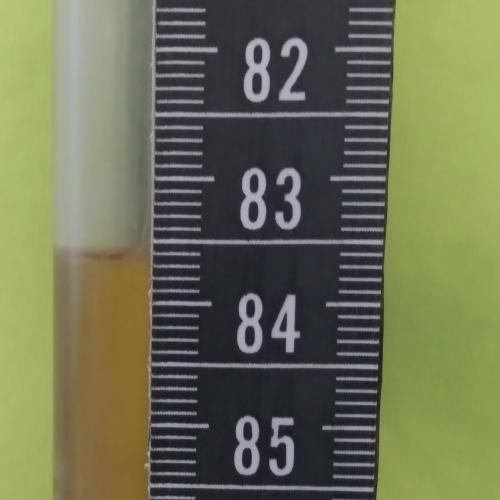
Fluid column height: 83.6 cm